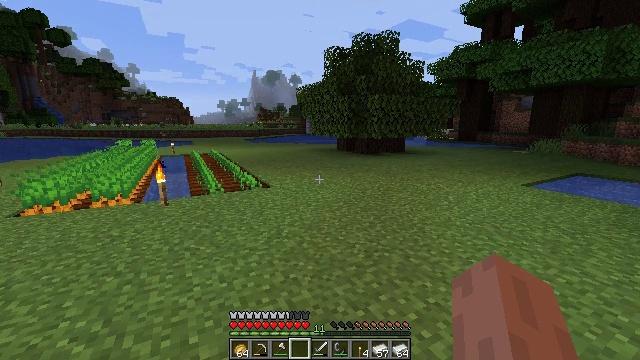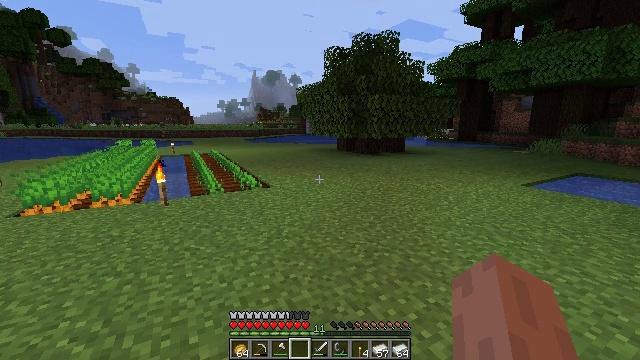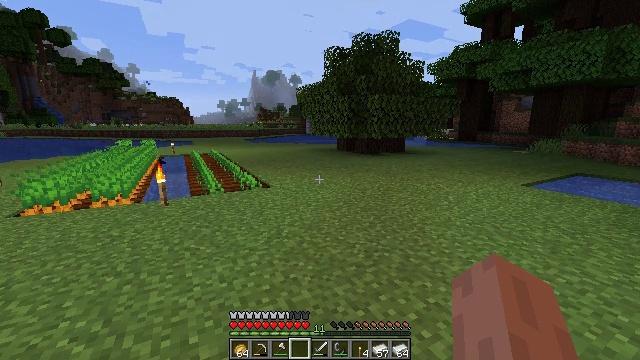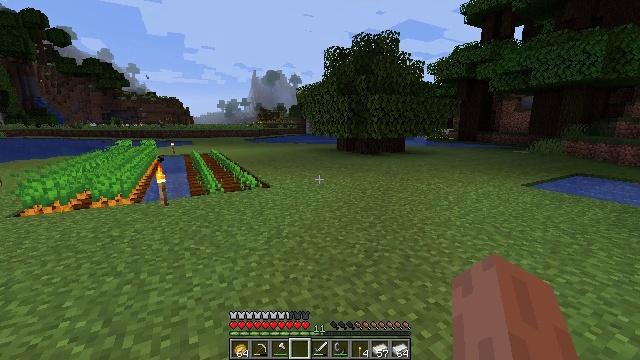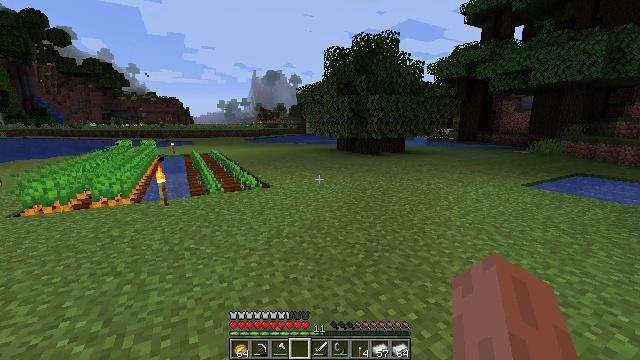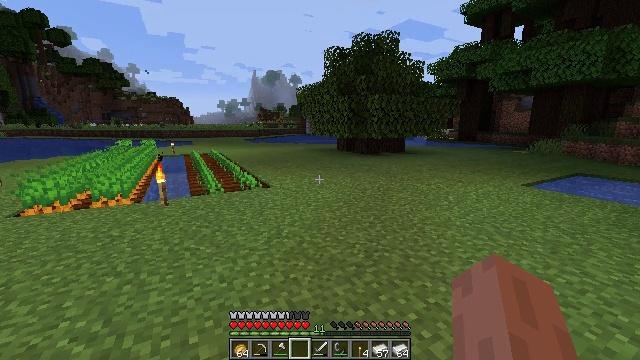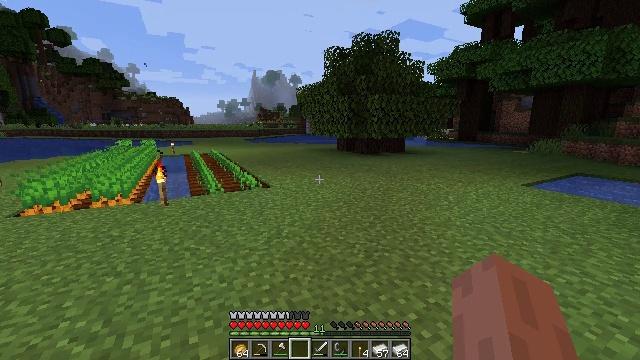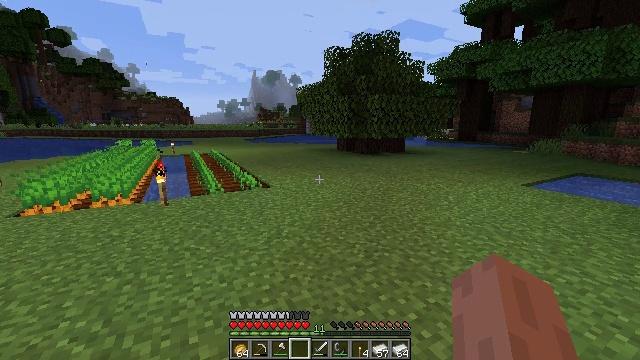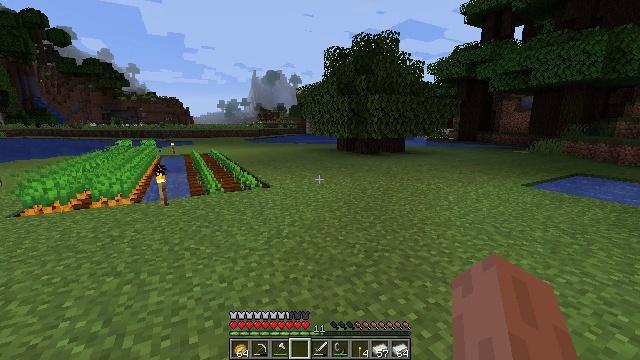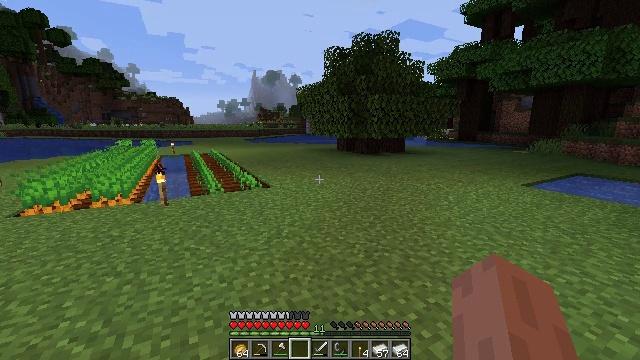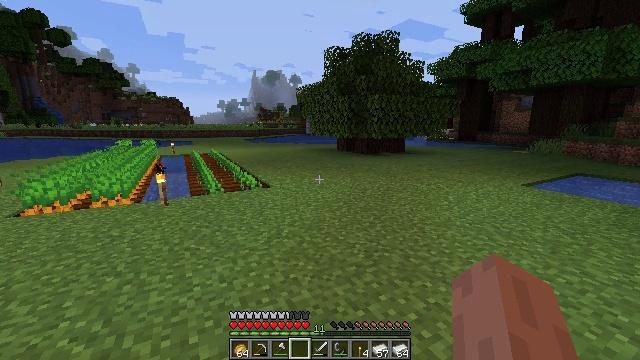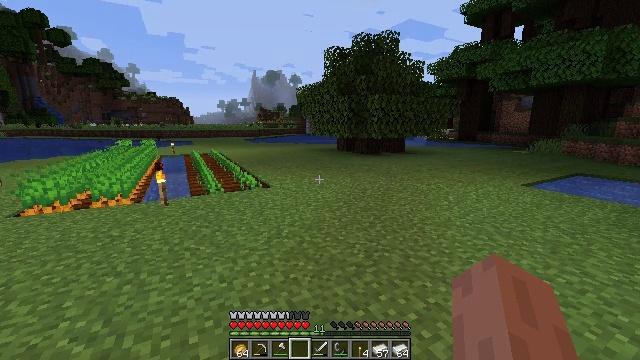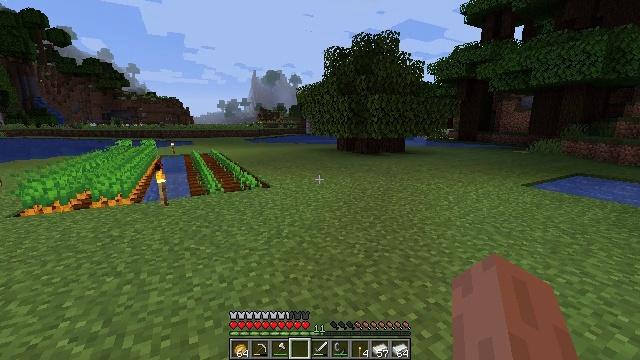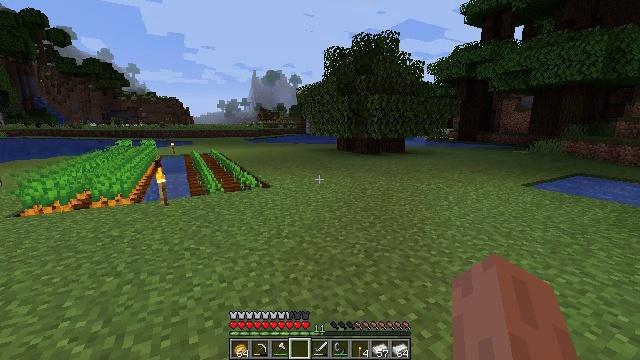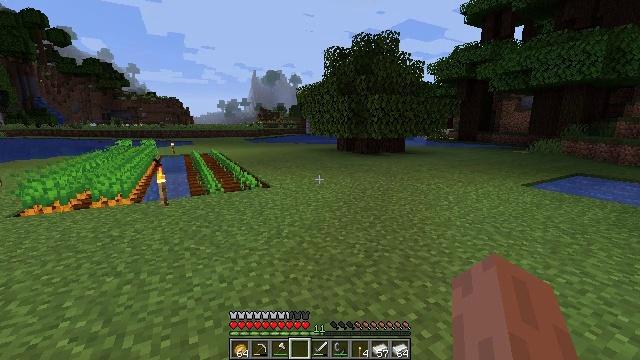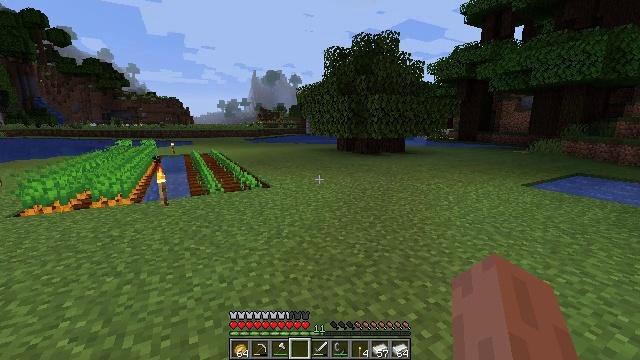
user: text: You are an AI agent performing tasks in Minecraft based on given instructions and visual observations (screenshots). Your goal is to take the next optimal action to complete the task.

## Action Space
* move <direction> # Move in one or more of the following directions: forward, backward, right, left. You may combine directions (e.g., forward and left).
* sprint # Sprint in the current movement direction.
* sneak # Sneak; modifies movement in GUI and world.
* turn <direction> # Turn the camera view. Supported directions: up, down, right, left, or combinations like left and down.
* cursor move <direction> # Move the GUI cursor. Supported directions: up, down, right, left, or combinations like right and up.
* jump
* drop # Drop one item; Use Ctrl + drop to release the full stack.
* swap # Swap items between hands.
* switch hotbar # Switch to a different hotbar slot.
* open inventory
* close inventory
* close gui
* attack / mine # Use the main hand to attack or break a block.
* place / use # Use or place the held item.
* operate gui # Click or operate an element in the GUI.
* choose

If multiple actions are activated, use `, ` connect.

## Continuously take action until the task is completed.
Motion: motion action
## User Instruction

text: Attack the ground to gather dirt.
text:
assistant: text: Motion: no_op
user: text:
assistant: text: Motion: no_op
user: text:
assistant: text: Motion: no_op
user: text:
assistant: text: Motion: no_op
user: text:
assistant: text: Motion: no_op
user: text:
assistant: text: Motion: no_op
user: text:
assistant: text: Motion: no_op
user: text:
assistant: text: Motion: no_op
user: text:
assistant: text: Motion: no_op
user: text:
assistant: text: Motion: no_op
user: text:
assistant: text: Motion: no_op
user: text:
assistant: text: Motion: no_op
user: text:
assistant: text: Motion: no_op
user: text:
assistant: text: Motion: no_op
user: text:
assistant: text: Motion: no_op
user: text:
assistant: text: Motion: no_op
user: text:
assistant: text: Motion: no_op
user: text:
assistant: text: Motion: no_op
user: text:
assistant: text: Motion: no_op
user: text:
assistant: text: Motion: no_op
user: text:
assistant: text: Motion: no_op
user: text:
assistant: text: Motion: no_op
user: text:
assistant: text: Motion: no_op
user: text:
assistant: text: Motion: no_op
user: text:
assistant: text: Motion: no_op
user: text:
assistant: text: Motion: no_op
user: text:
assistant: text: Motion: no_op
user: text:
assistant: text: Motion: no_op
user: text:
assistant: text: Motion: no_op
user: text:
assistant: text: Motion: no_op